На поверхности озера Байкал зимой намерзает толстый слой льда. Предположим, что где-то в декабре толщина льда составляет $x=80~см$. Температура воздуха $t=-40^{\circ} \mathrm{C}$.
С какой скоростью $v$ (в мм/час) увеличивается в этот период толщина слоя льда? Для льда: плотность $\rho_{л}=0.92~г/см^{3}$, удельная теплота плавления $\lambda=3.3 \cdot 10^{5}~Дж/кг$, коэффициент теплопроводности $k=2.2~Вт/ (м \cdot {}^{\circ} \mathrm{C})$. Количество теплоты, проходящее в единицу времени через слой вещества площадью $S$ и толщиной $h$ при разнице температур $\Delta t$ между поверхностями, определяется соотношением $q=\frac{k S \Delta t}{h}$. Теплоемкость воды и льда не учитывать.
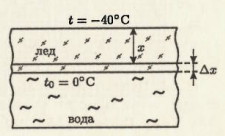
Решение: Количество теплоты, передаваемое воздуху через лед за малое время $\Delta \tau$ : $$ \Delta Q=k \frac{t_{0}-t}{x} S \Delta \tau, $$ где $S$ — выделенная площадь поверхности льда, $t_{0}=0^{\circ} \mathrm{C}$ — температура воды подо льдом. При замерзании слоя $\Delta x$ (см. рисунок) выделяется количество теплоты $$ \Delta Q_{1}=S \Delta x \rho_{л} \lambda. $$  Соответствующее условию задачи приближенное уравнение теплового баланса: $$ \Delta Q = \Delta Q_{1}~\text{или}~k \frac{t_{0}-t}{x} S \Delta \tau = S \Delta x \rho_{л} \lambda. $$ Отсюда следует: $$ v=\frac{\Delta x}{\Delta \tau}=k \frac{t_{0}-t}{x} \cdot \frac{1}{\rho_{л} \lambda}=3.6 \cdot 10^{-7}~м/с \approx 1.3~мм/ч. $$
Ответ: $$ v=k \frac{t_{0}-t}{x} \cdot \frac{1}{\rho_{л} \lambda} \approx 1.3~мм/ч. $$
Темы:
T, Теплопроводность, Всероссийские, Фазовый переход, Теплота, Теплообмен